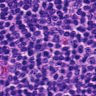
Metastatic tissue present: no